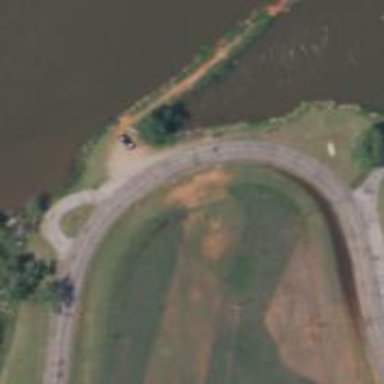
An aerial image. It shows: Disc golf basket.